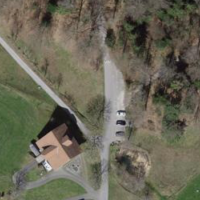
EUNIS habitat code: 24
Species observed at this site:
Cardamine pratensis